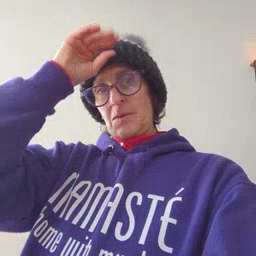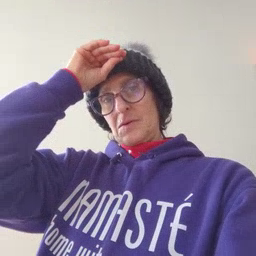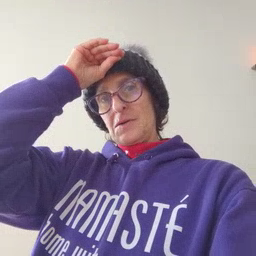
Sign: boy